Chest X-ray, AP view. Patient: 60 years old, sex F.
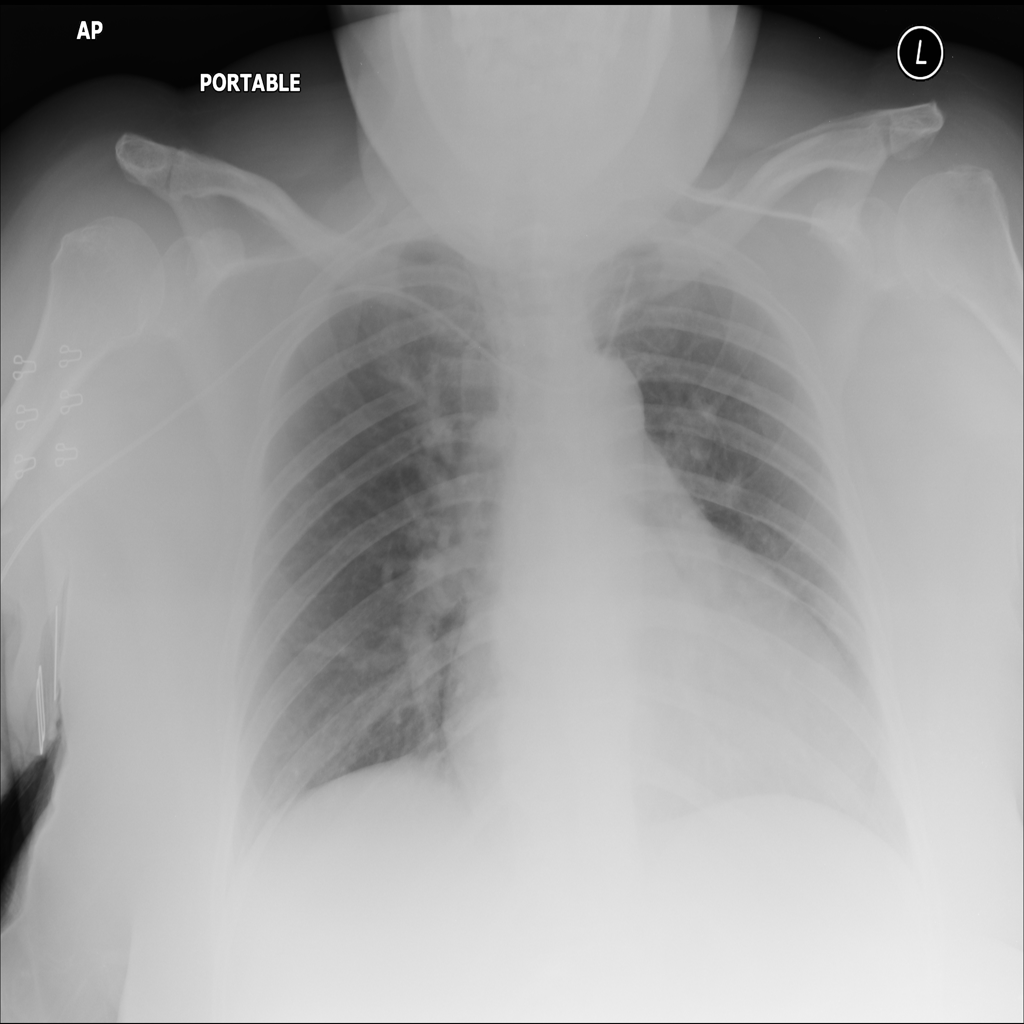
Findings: No Finding